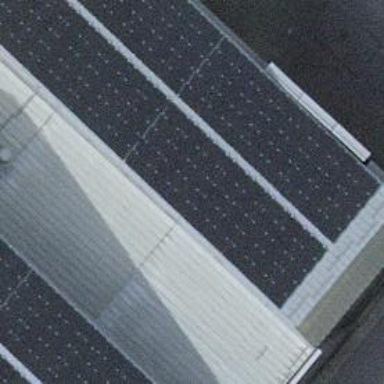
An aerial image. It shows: Solar power generator utilizing photovoltaic technology with solar photovoltaic panels.